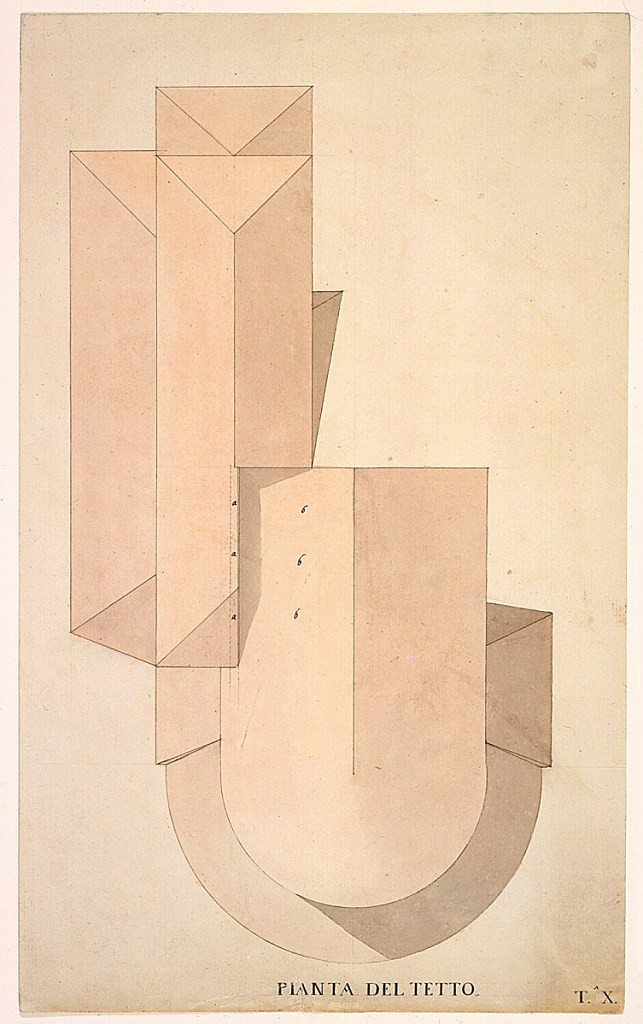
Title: Competition Design for La Fenice, Venice: Roof Plan
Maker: D. Cerato, Italian
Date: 1788
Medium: Pen and black ink, brush and pink, gray wash, graphite on heavy laid paper.
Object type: Drawing
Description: Plan of the roof of theater and annex building: a rectangular roof at left is joined to a horseshoe-shaped roof at right.